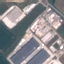
Land use / land cover class: Industrial